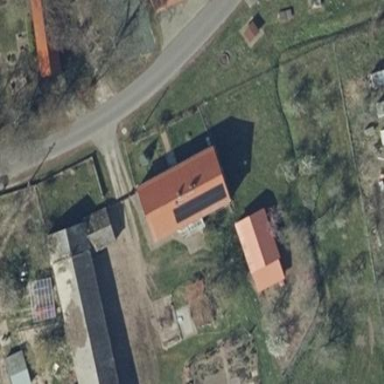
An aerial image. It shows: House with gabled roof oriented along with red color.